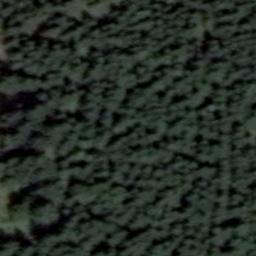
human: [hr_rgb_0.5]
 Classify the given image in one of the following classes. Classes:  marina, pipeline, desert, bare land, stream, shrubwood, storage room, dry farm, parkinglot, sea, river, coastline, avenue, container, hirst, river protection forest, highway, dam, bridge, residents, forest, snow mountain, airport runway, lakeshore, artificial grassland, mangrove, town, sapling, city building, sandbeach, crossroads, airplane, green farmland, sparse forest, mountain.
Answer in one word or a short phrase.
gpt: forest